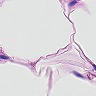
Metastatic tissue present: no